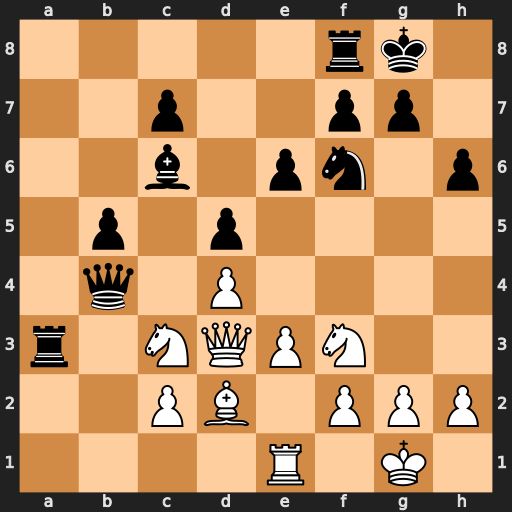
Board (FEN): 5rk1/2p2pp1/2b1pn1p/1p1p4/1q1P4/r1NQPN2/2PB1PPP/4R1K1
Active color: w
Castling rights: -
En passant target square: -
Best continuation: Nb1 Qxb1 Qxa3 Qxc2 Rc1 Qa4 Qxa4 bxa4 Rxc6